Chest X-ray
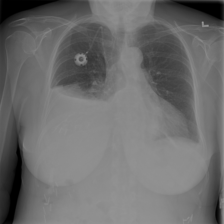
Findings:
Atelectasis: negative
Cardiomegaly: negative
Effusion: positive
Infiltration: negative
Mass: negative
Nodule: negative
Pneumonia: negative
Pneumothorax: negative
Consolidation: negative
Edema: negative
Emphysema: negative
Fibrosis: negative
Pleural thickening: negative
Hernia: negative